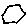
Label: hexagon